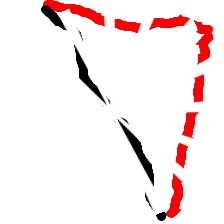
Shape: triangle